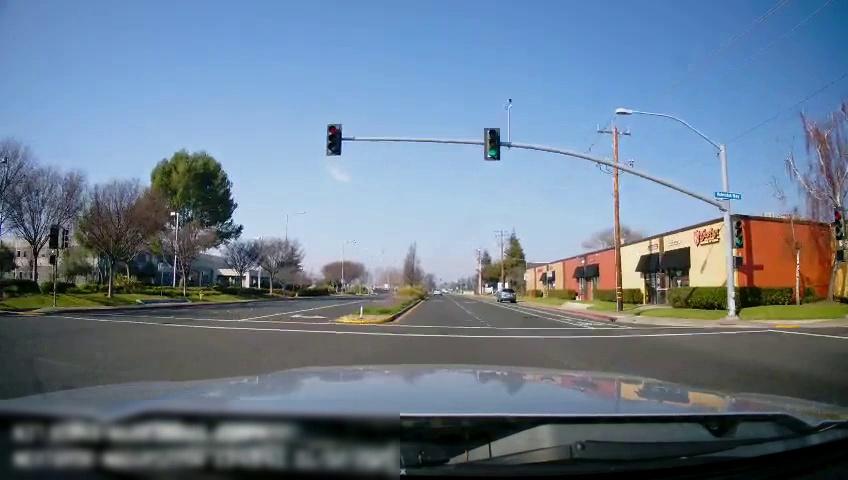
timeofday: Day
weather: Sunny
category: Drivable Space
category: Vehicles | SUV
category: Lanes | Current Lane
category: Lanes | Current Lane
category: Lanes | Alternate Lane
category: Lanes | Alternate Lane
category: Lanes | Opposite Lane
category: Traffic | Lights
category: Traffic | Lights
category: Traffic | Lights
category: Traffic | Lights
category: Traffic | Lights
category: Traffic | Lights
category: Traffic | Signs
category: Traffic | Lights
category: Traffic | Lights
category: Traffic | Lights